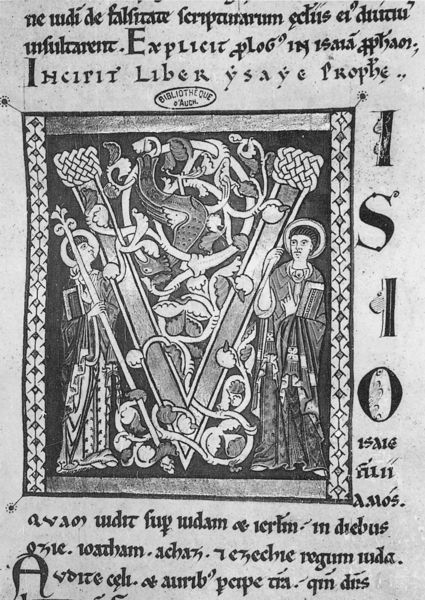
Titel: Altes Testament
Institution: Auch, Bibliothèque Municipale
Schlagwörter: vogel, menschen, männer, schwarz, knoten, pflanzen, ranken, schrift, stab, buch, seite, illustration, stempel, mittelalter, heilige, gewebe, flechtwerk, latein, buchmalerei, majuskel, versalie, v, visio, buchstaneb, lannze